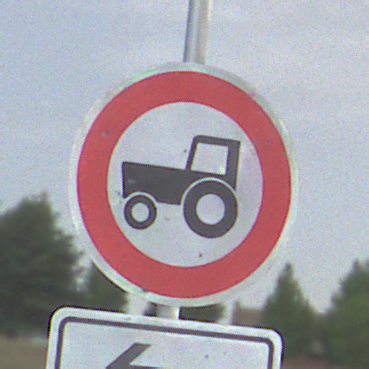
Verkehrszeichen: VerbotKraftfahrzeugeZuegeNichtSchneller25
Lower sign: RichtungsangabeDurchPfeile2
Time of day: Night
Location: Outdoor (Nature)
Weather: Overcast
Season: NotSpecified
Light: Artificial